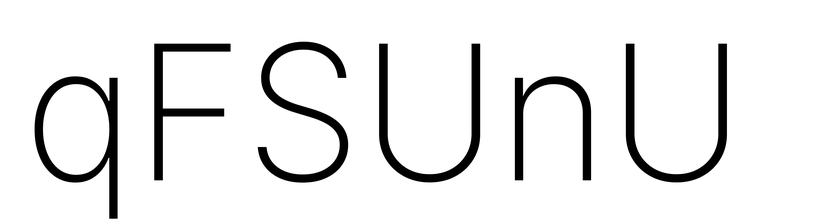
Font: Inter_ExtraLight